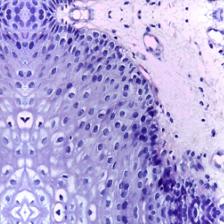
Diagnosis: Normal